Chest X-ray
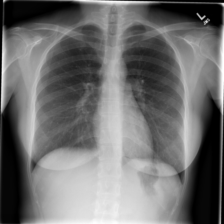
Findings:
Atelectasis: negative
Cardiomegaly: negative
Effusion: negative
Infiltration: negative
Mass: negative
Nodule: negative
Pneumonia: negative
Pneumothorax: negative
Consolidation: negative
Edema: negative
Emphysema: negative
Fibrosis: negative
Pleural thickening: negative
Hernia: negative